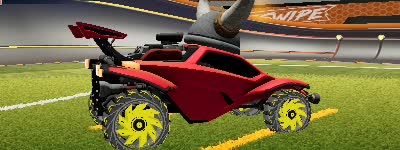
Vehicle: octane